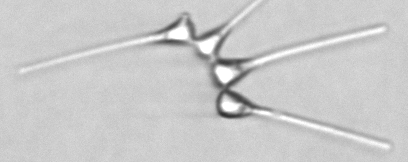
Label: Asterionellopsis_glacialis